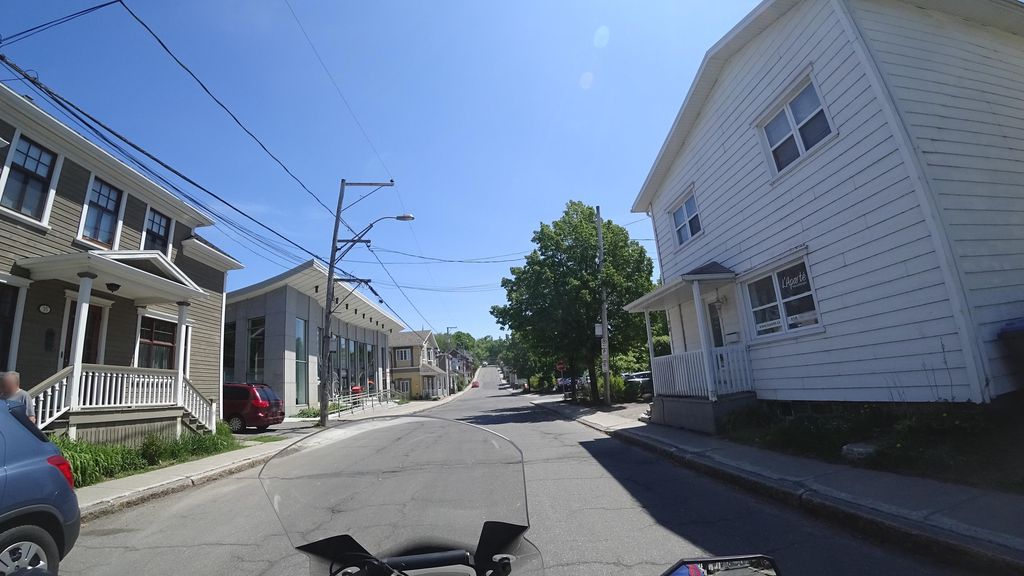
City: quebec_city